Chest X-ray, PA view. Patient: 54 years old, sex M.
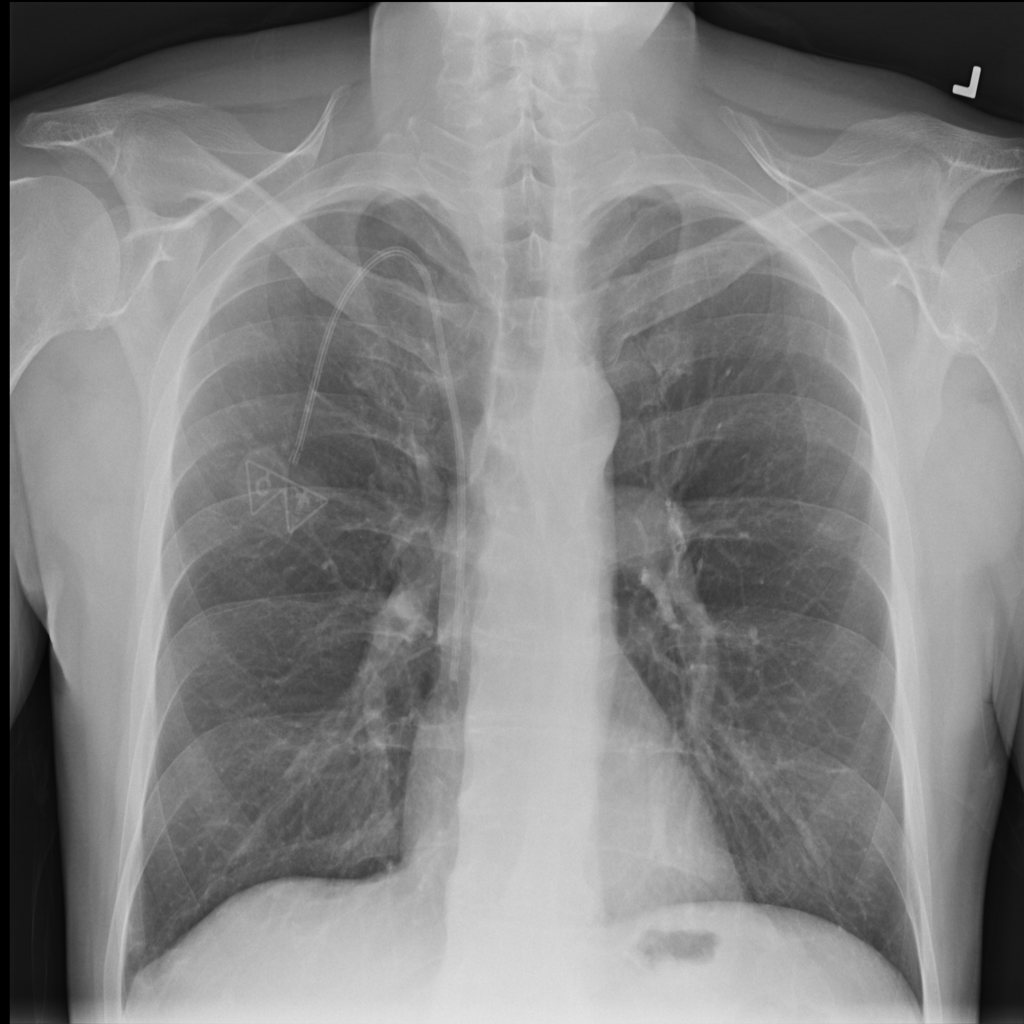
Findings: No Finding